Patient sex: F
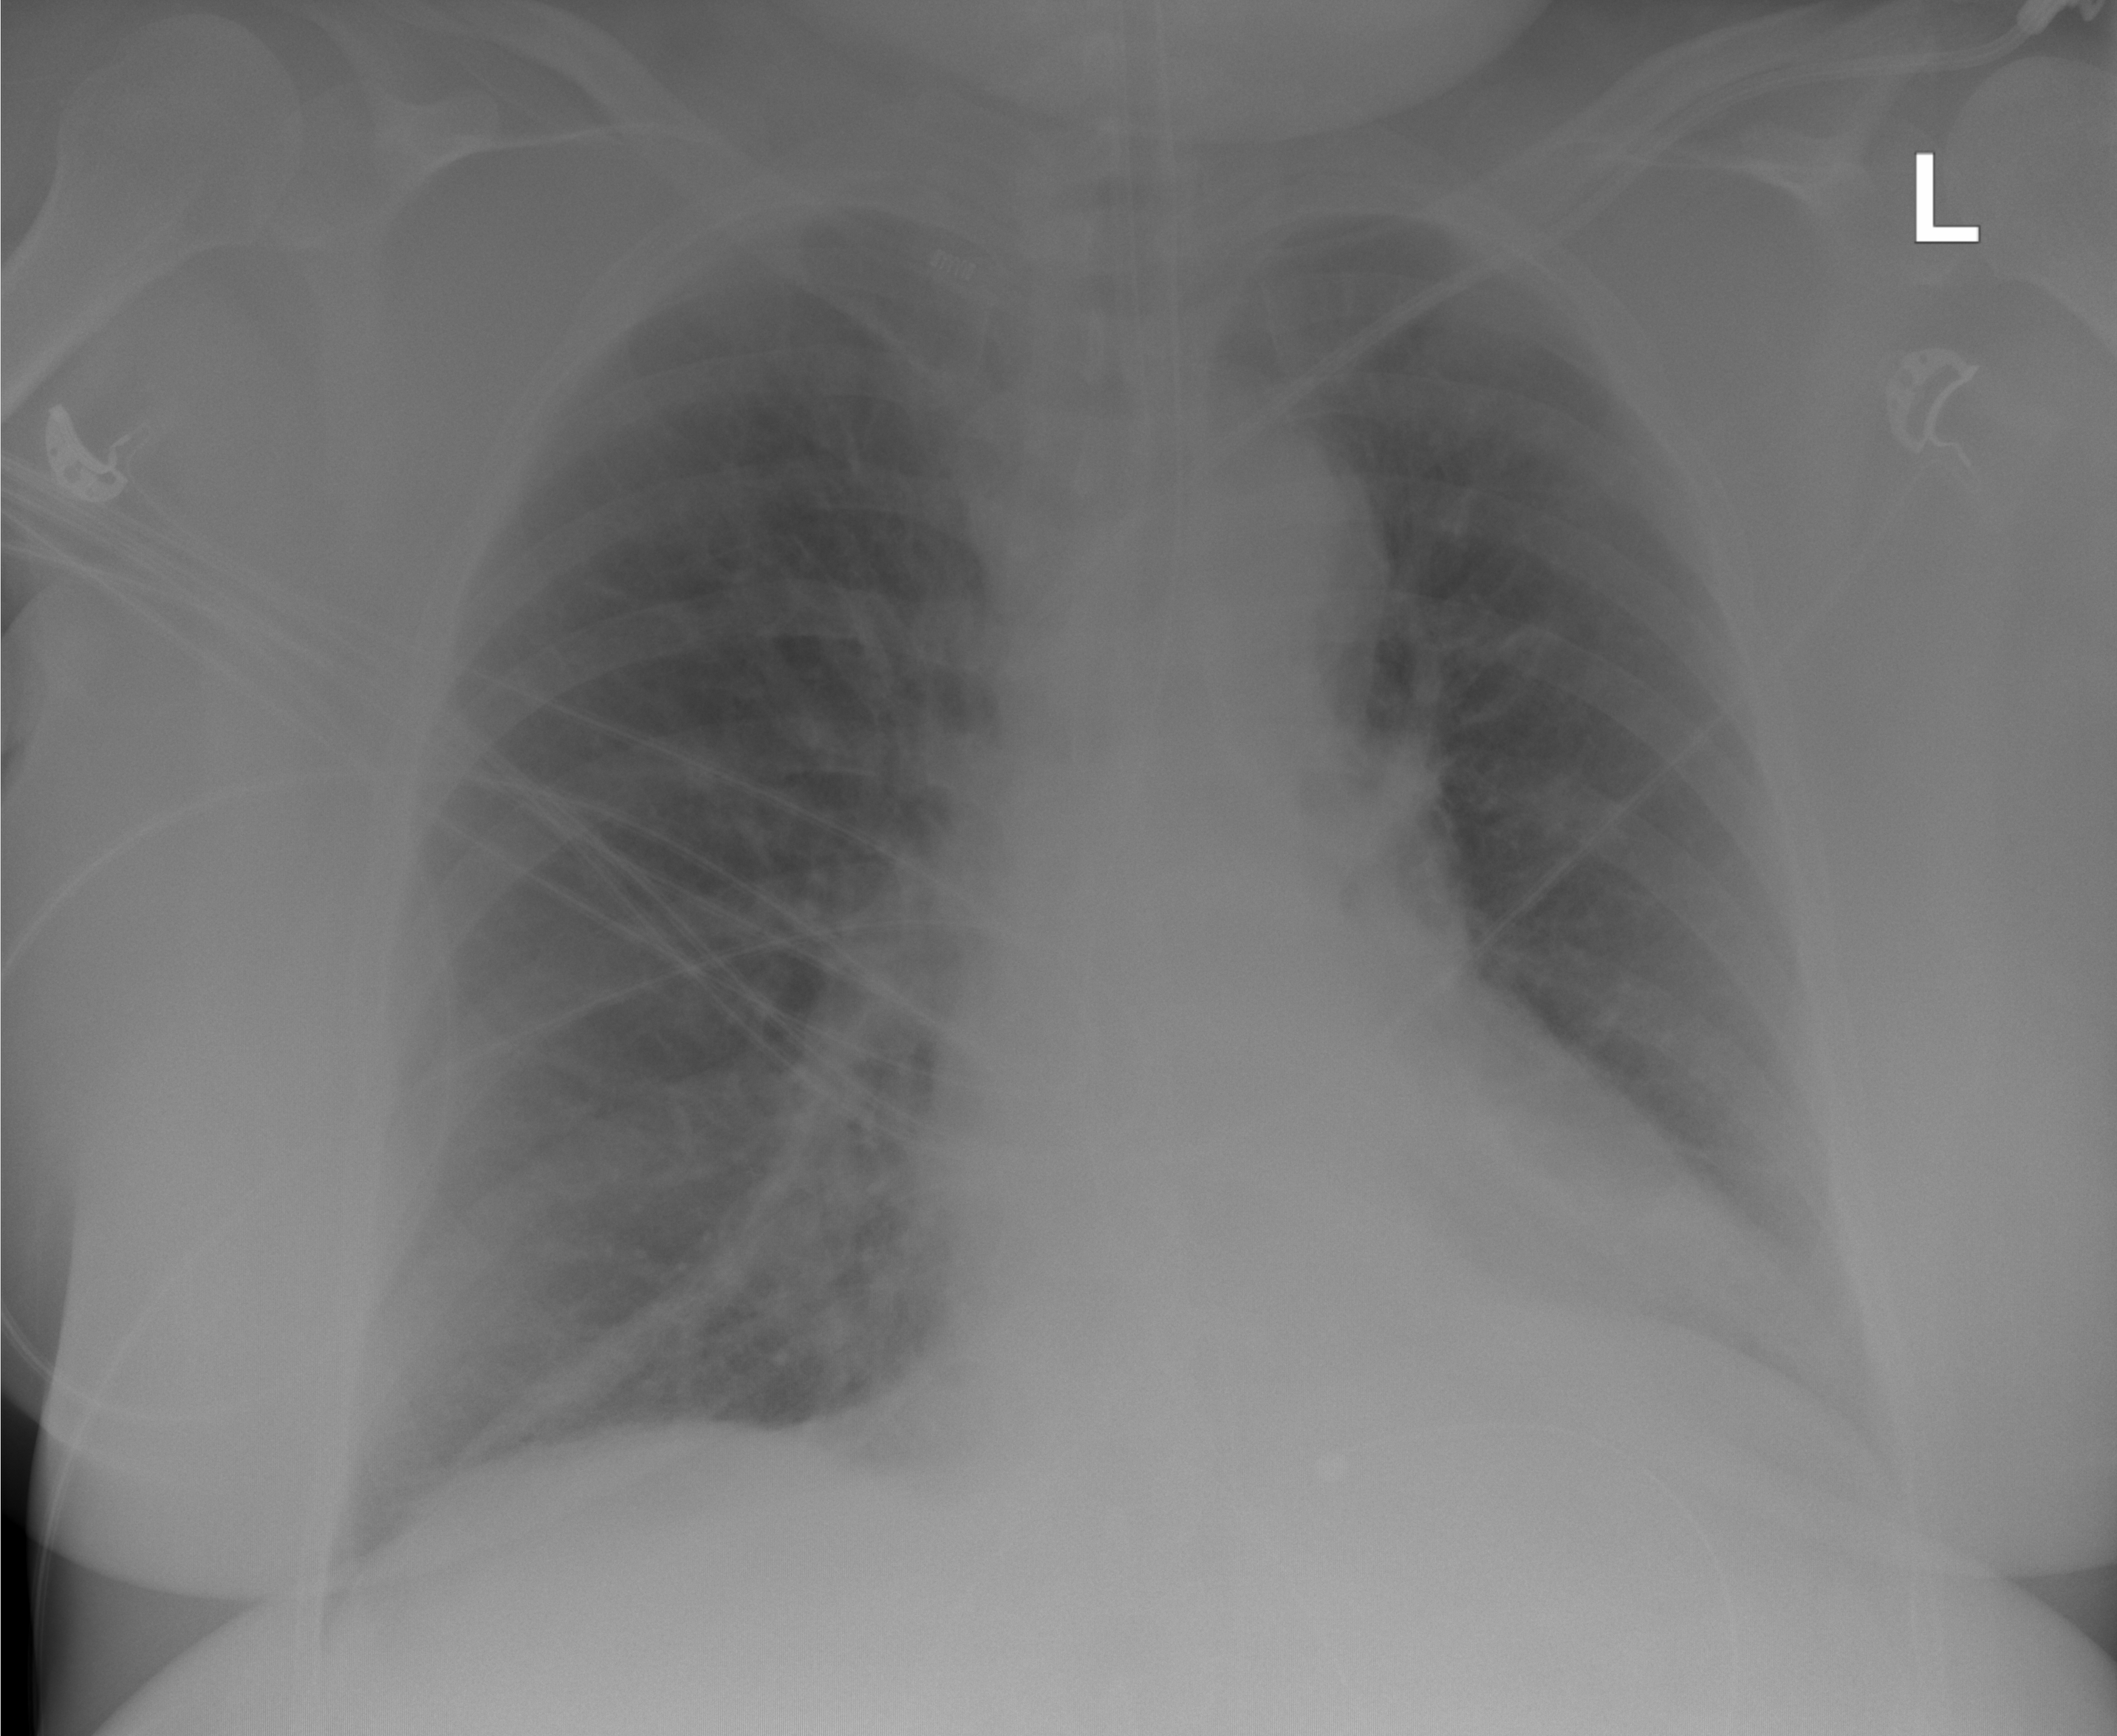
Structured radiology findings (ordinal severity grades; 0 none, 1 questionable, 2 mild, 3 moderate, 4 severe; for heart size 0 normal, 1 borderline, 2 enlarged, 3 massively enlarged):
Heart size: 2
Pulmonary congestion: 2
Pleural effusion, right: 0
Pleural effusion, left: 2
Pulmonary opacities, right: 2
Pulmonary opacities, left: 0
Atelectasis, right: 2
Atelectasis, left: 2